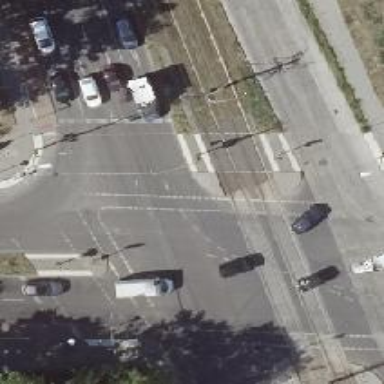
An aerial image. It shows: Traffic island located on footway.